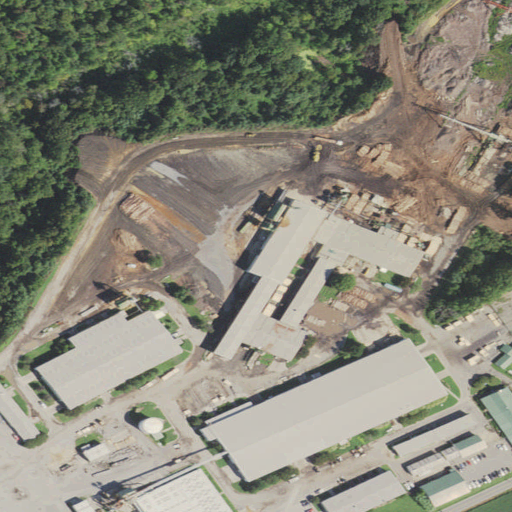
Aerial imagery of mountain in Virginia named Shingle Hill containing medium intensity development, high intensity development, mixed forest, woody wetlands, cultivated crops, grassland, low intensity development, open development, evergreen forest, and barren land